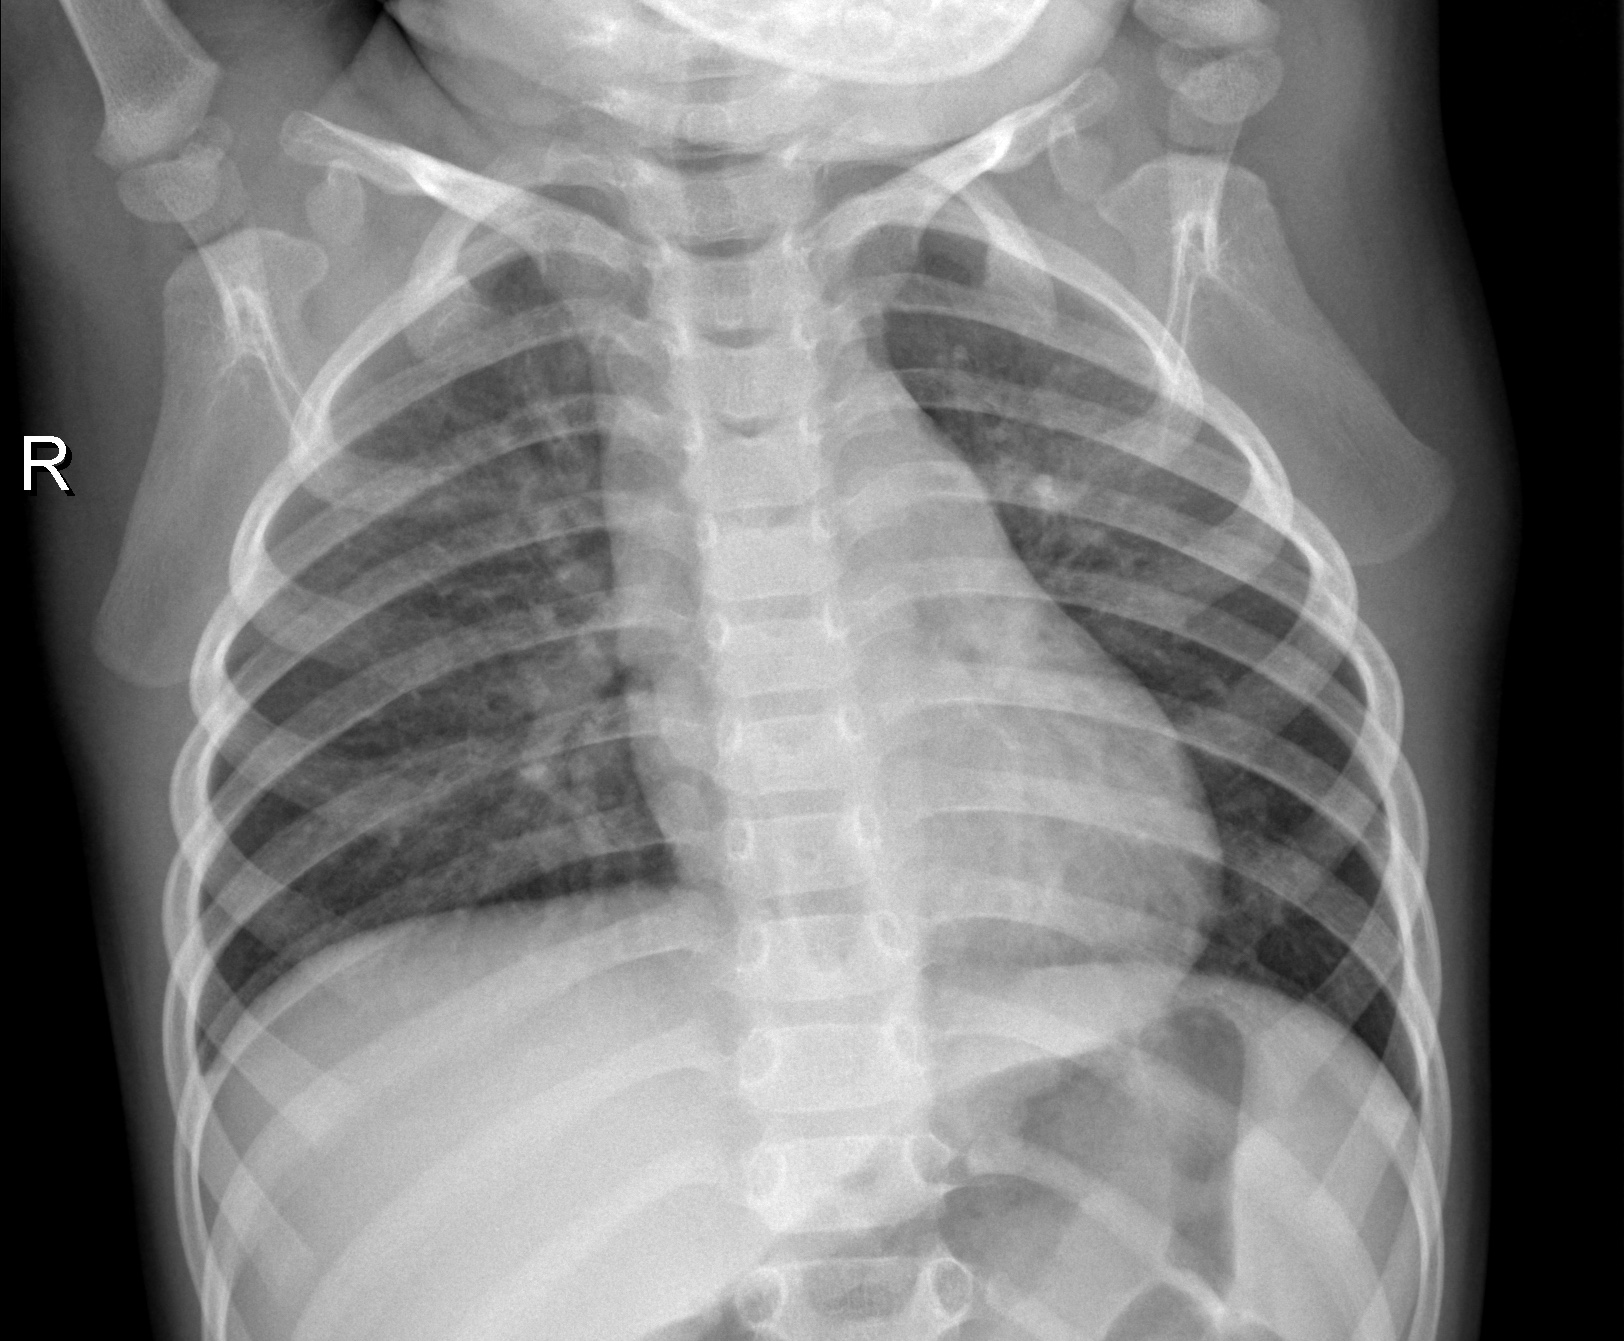
Diagnosis: NORMAL